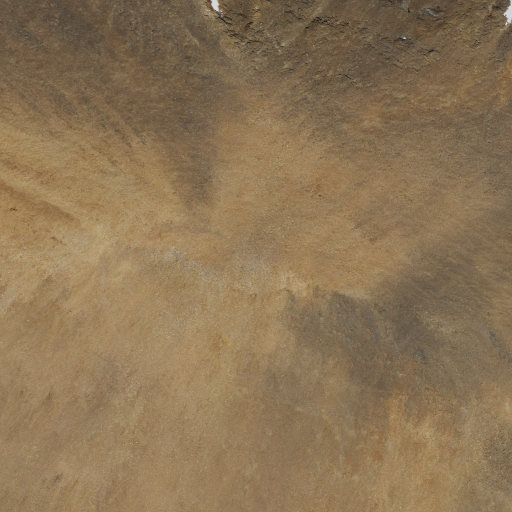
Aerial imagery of mountain in California named Parker Peak containing barren land, shrub, and grassland